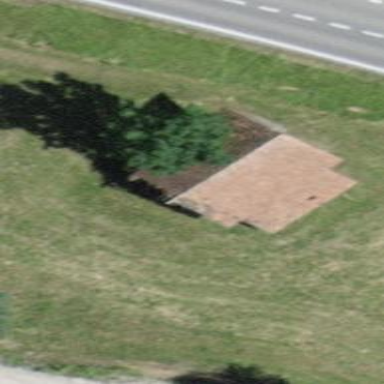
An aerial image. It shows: Barn.